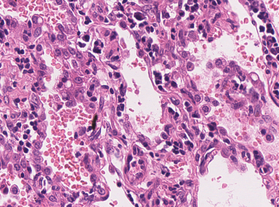
Tumor epithelial tissue: yes
Tumor-associated stroma tissue: yes
Normal tissue: no